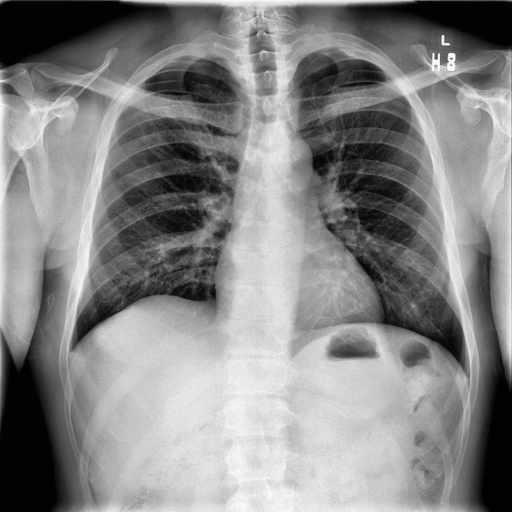
Finding: NORMAL